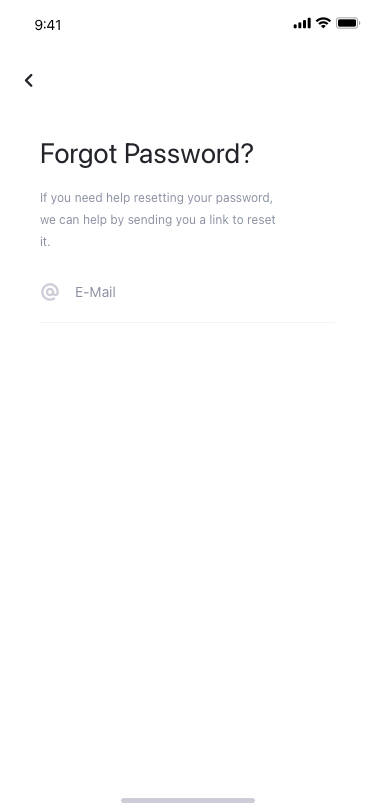
Text in this UI design:

E-Mail

If you need help resetting your password, we can help by sending you a link to reset it.
Forgot Password?
9:41